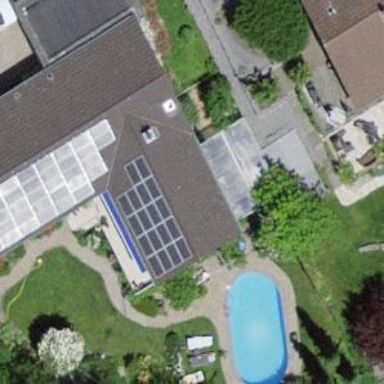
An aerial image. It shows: Solar photovoltaic panel generator.